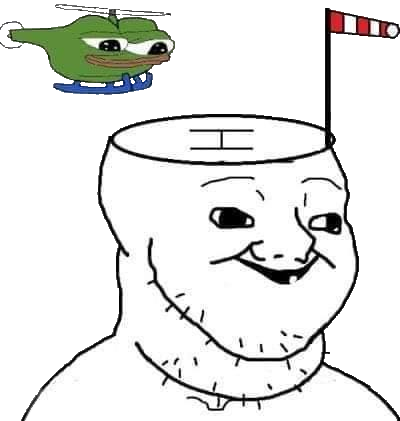
Label: 5_Brainlet